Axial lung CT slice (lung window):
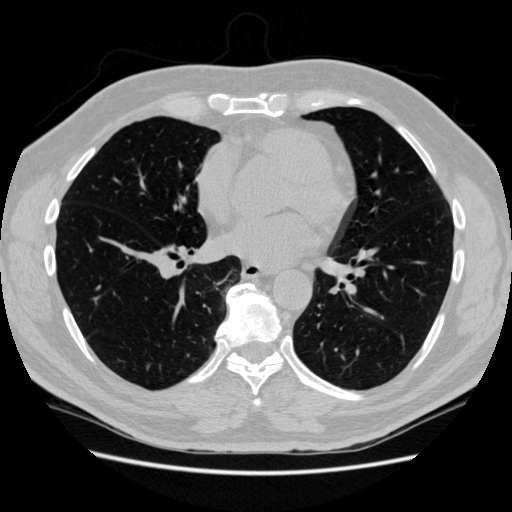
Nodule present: no